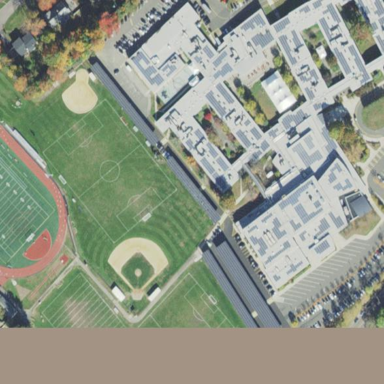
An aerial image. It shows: School.